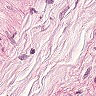
Metastatic tissue present: no